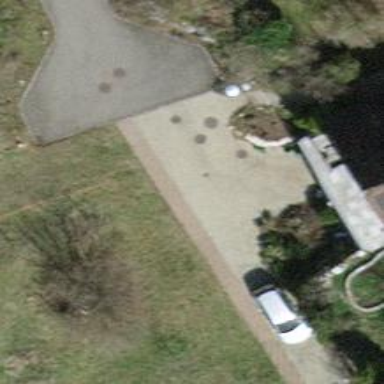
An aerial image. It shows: Concrete driveway.